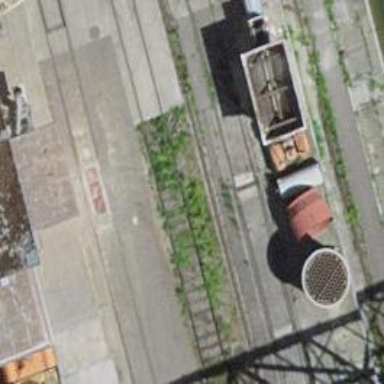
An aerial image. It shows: Railway switch.